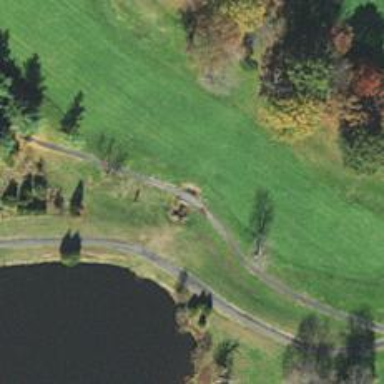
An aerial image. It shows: Culvert tunnel designated as golf water hazard.